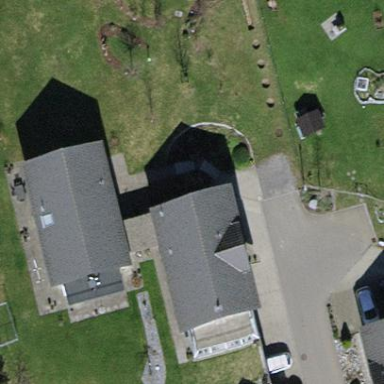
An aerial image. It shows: Simple house.